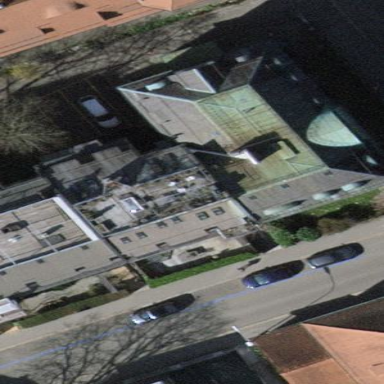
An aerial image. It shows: Building with apartments featuring unique double saltbox roof shape.